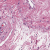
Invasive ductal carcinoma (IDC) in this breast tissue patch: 0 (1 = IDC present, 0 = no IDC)